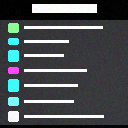
Screen state: on